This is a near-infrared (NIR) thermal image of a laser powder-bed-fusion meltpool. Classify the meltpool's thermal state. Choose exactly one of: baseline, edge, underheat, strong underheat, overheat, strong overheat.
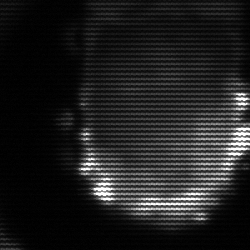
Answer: baseline